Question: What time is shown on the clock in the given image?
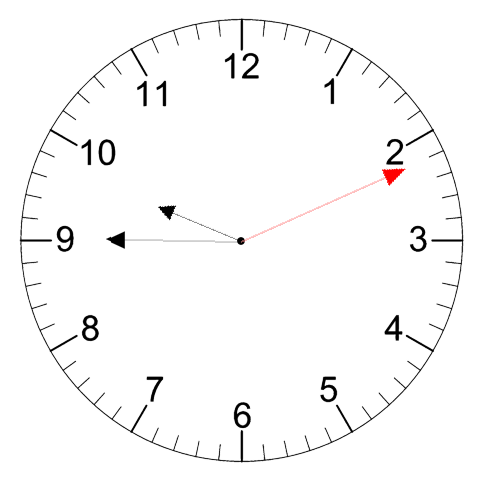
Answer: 09:45:11